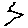
Label: zigzag